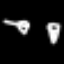
Label: diamond